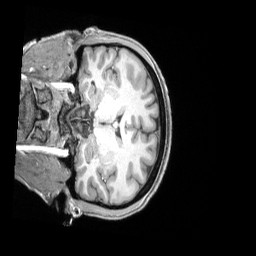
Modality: T1w
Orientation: coronal
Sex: female
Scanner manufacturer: siemens
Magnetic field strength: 3 T
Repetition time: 2.4 s
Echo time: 0.00222 s